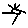
Label: sun